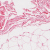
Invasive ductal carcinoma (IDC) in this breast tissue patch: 0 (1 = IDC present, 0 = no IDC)